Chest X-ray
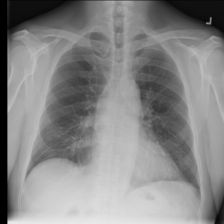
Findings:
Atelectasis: negative
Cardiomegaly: negative
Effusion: negative
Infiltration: positive
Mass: negative
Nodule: negative
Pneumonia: negative
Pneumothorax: negative
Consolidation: negative
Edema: negative
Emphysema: negative
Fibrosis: negative
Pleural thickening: negative
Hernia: negative